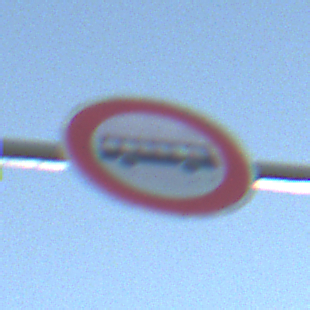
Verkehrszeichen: VerbotKraftomnibusse
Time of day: MorningAfternoon
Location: Outdoor (Nature)
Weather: Clear
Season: Winter
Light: Natural